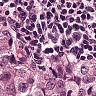
Metastatic tissue present: yes